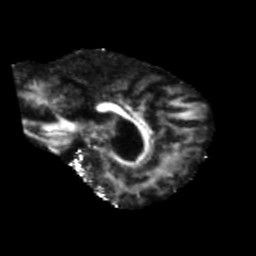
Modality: FA
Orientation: sagittal
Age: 75
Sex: male
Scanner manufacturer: siemens
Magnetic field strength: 3 T
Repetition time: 5.47 s
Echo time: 0.0854 s